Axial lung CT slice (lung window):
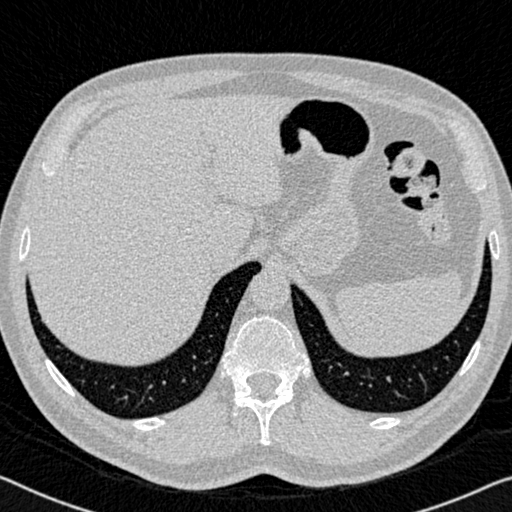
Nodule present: no